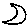
Label: moon